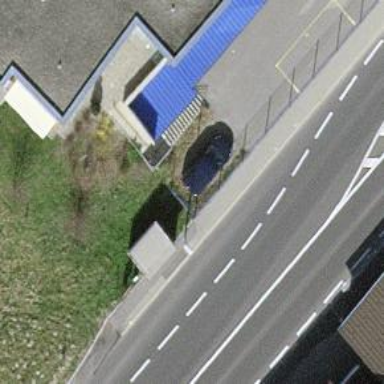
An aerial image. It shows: Bus stop with sheltered platform for public transport.